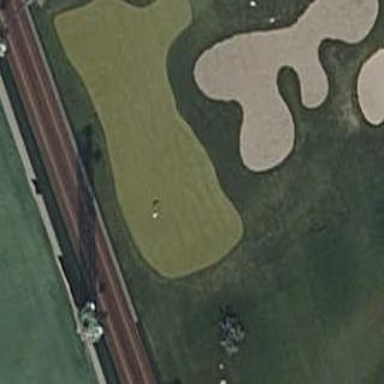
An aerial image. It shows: Golf green.